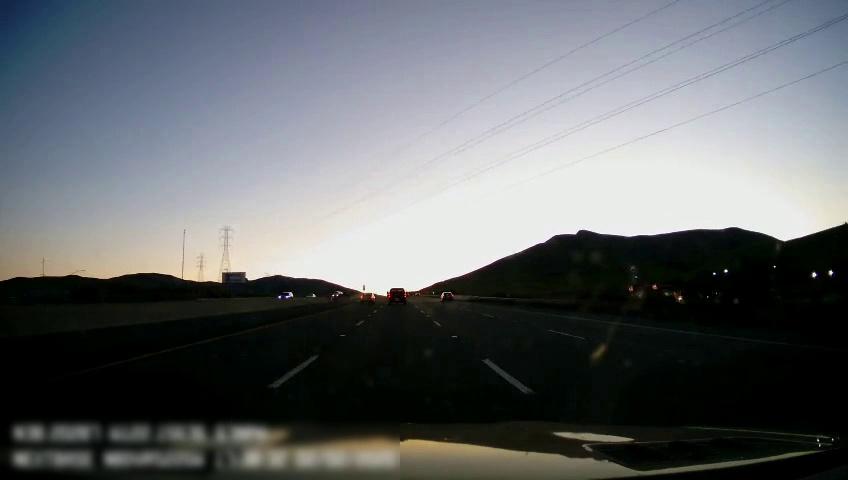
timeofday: Day
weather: Sunny
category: Drivable Space
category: Vehicles | Car
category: Vehicles | SUV
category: Vehicles | Car
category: Vehicles | SUV
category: Vehicles | Car
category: Vehicles | Truck
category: Lanes | Alternate Lane
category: Lanes | Current Lane
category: Lanes | Current Lane
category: Lanes | Alternate Lane
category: Lanes | Alternate Lane